Question: I am using VS2005 C# and SQL Server 2005. I am currently doing an import for a .CSV excel file data into my SQL Server database.
I am having some error, which I assume is related to my sql statement. Below is my code:
'''
protected void Button1_Click(object sender, EventArgs e)
{
if (FileUpload1.HasFile)
{
// Get the name of the Excel spreadsheet to upload.
string strFileName = Server.HtmlEncode(FileUpload1.FileName);
// Get the extension of the Excel spreadsheet.
string strExtension = Path.GetExtension(strFileName);
// Validate the file extension.
if (strExtension != ".xls" && strExtension != ".xlsx" && strExtension != ".csv" && strExtension != ".csv")
{
Response.Write("<script>alert('Failed to import DEM Conflicting Role Datasheet. Cause: Invalid Excel file.');</script>");
return;
}
// Generate the file name to save.
string dir = @"C:\Documents and Settings\rhlim\My Documents\Visual Studio 2005\WebSites\SoD\UploadFiles\";
string mycsv = DateTime.Now.ToString("yyyyMMddHHmmss") + strExtension;
// Save the Excel spreadsheet on server.
FileUpload1.SaveAs(dir+mycsv);
// Create Connection to Excel Workbook
string connStr = "Provider=Microsoft.Jet.OLEDB.4.0;Data Source=" + dir + ";Extended Properties=Text;";
using (OleDbConnection ExcelConnection = new OleDbConnection(connStr))
{
OleDbCommand ExcelCommand = new OleDbCommand("SELECT [TABLES] FROM" + mycsv, ExcelConnection);
OleDbDataAdapter ExcelAdapter = new OleDbDataAdapter(ExcelCommand);
ExcelConnection.Open();
using (DbDataReader dr = ExcelCommand.ExecuteReader())
{
// SQL Server Connection String
string sqlConnectionString = "Data Source=<IP>;Initial Catalog=<DB>;User ID=<UID>;Password=<PW>";
// Bulk Copy to SQL Server
using (SqlBulkCopy bulkCopy =
new SqlBulkCopy(sqlConnectionString))
{
bulkCopy.DestinationTableName = "DEMUserRoles";
bulkCopy.WriteToServer(dr);
Response.Write("<script>alert('DEM User Data imported');</script>");
}
}
}
}
else Response.Write("<script>alert('Failed to import DEM User Roles Data. Cause: No file found.');</script>");
}
'''
I am getting the error
> "Syntax error (missing operator) in query expression '[Description] FROM20111109164041.csv'."
while executing using (DbDataReader dr = ExcelCommand.ExecuteReader()). Description is the last column in my database.
Anyone know what is wrong with my code? Thank You

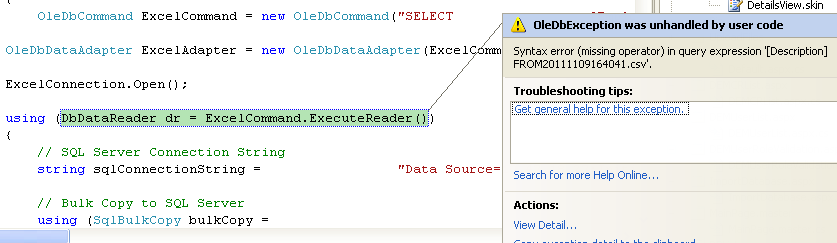
Answer: You need a space between FROM and the csv file! :)
'''
OleDbCommand ExcelCommand = new OleDbCommand("SELECT [TABLES] FROM " + mycsv, ExcelConnection);
'''
That's why I always use the string.Format method, you see much better how the final string will look:
'''
OleDbCommand ExcelCommand = new OleDbCommand(string.Format("SELECT [TABLES] FROM {0}",mycsv), ExcelConnection);
'''